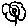
Label: flower